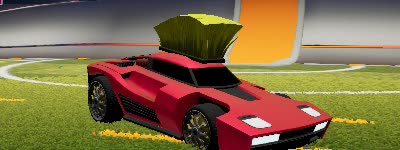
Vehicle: breakout